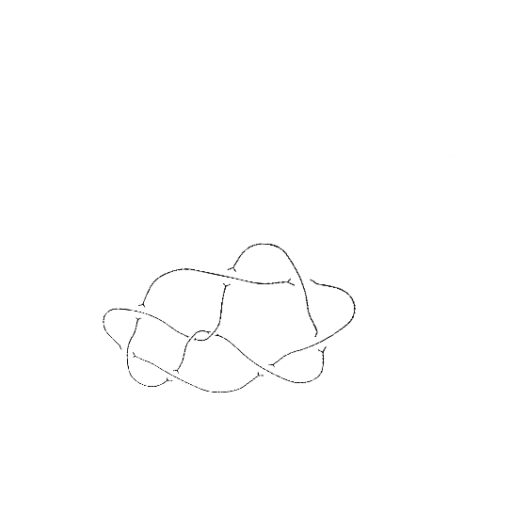
Crossing number: 9